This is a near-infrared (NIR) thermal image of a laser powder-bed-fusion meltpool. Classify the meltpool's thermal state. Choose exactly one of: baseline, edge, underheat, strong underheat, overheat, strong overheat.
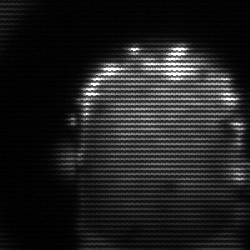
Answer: baseline